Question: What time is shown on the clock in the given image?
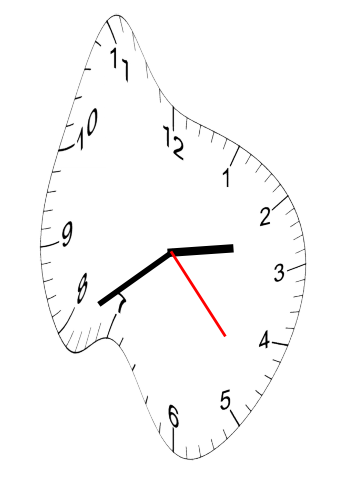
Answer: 02:39:23